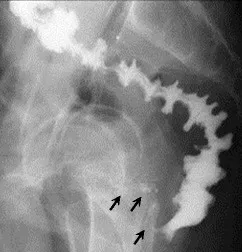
The left image shows contrast enemas revealing a rectourethral fistula (black arrow) from an anastomosis to the urethra. The right schema shows the rectourethral fistula (black arrow) from an anastomosis to the urethra.
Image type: radiology (x_ray)